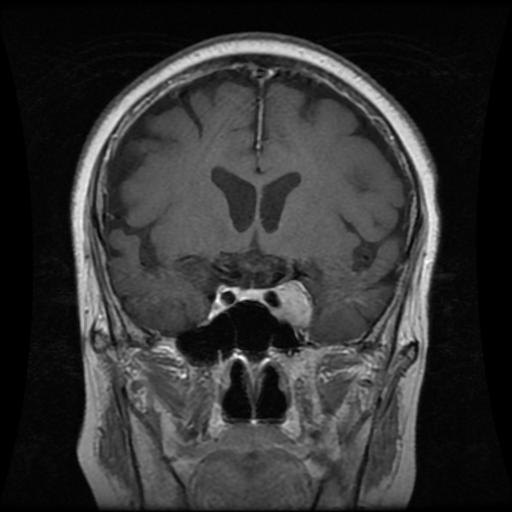
Label: meningioma